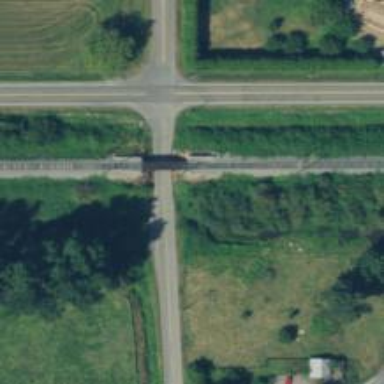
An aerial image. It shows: Culvert tunnel.